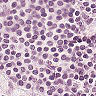
Metastatic tissue present: no